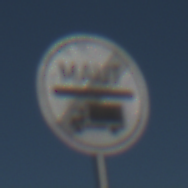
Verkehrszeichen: EndeMautpflicht
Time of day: MorningAfternoon
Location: Outdoor (Nature)
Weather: Clear
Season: Autumn
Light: Natural